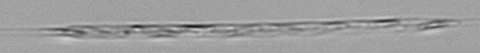
Label: Rhizosolenia